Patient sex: M
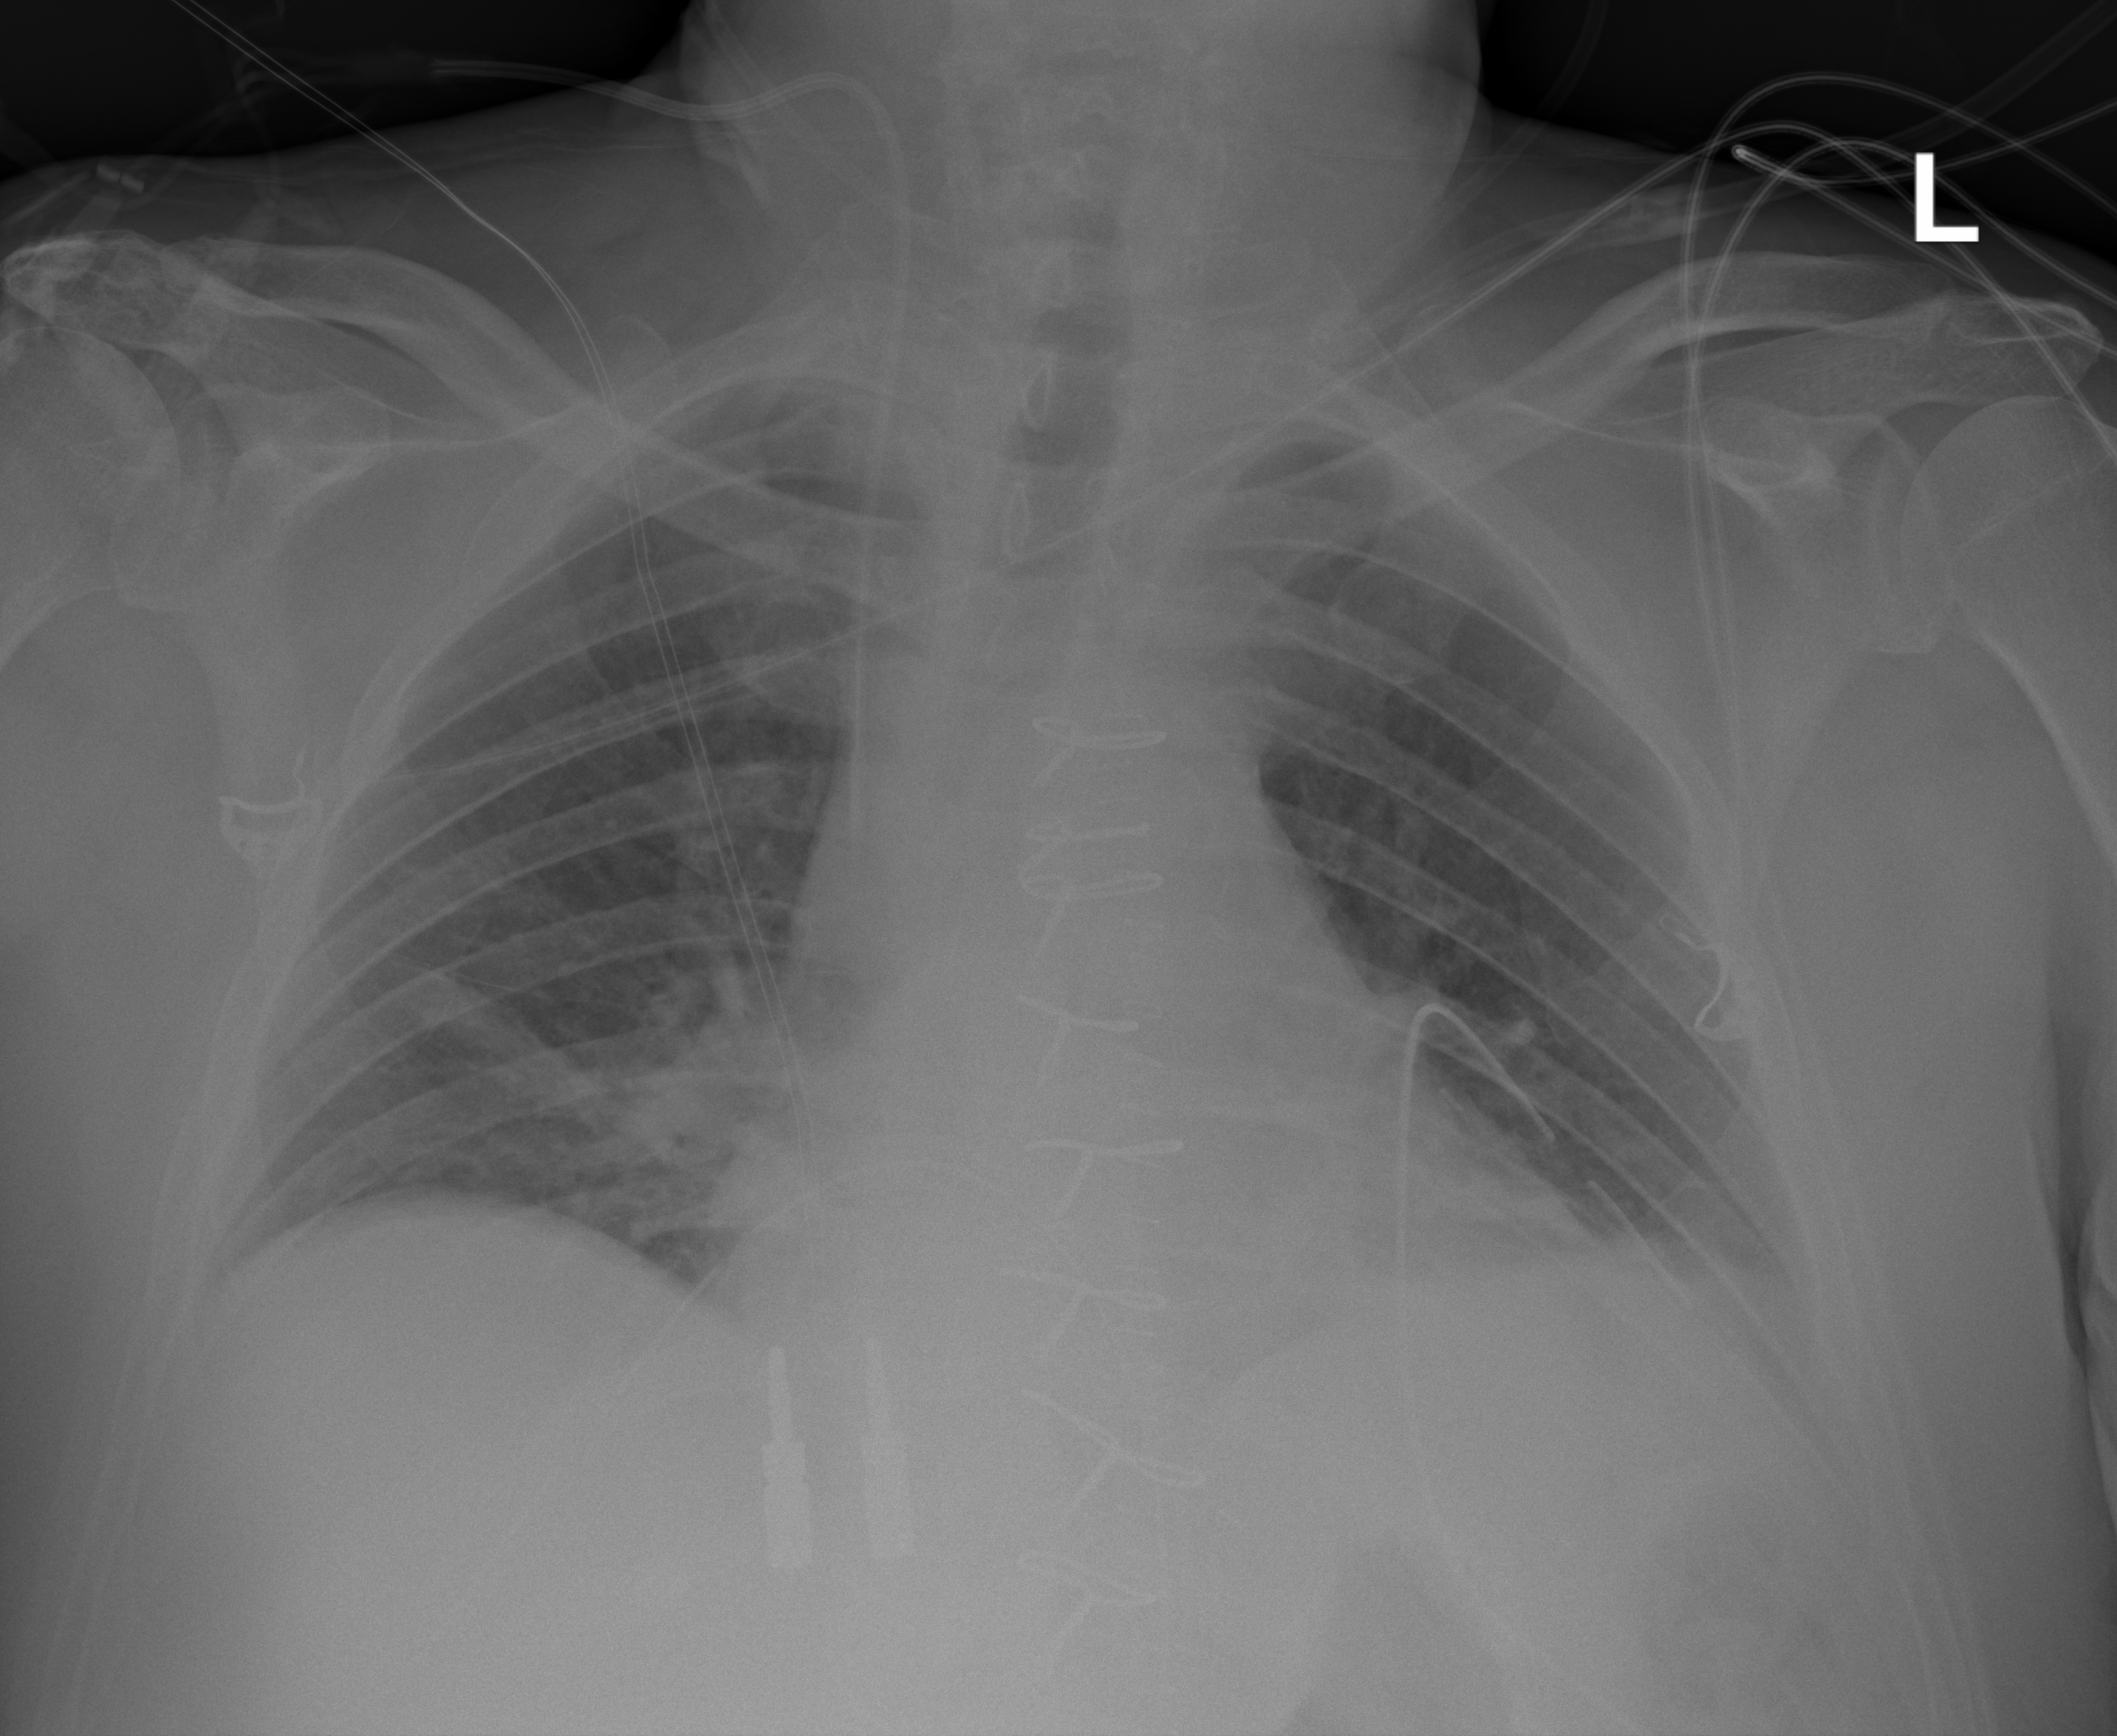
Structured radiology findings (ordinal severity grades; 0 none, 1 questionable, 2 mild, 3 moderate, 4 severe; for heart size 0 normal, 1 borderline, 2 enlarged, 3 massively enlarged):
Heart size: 1
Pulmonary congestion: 1
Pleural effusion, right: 2
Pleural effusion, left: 2
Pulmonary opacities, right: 0
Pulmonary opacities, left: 0
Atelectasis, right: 2
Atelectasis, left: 2